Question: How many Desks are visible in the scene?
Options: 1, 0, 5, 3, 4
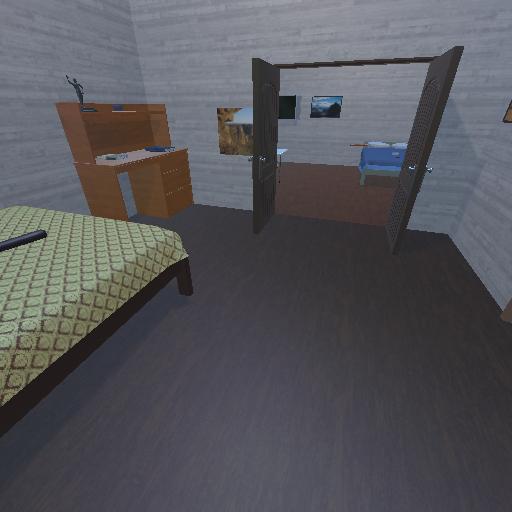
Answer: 1